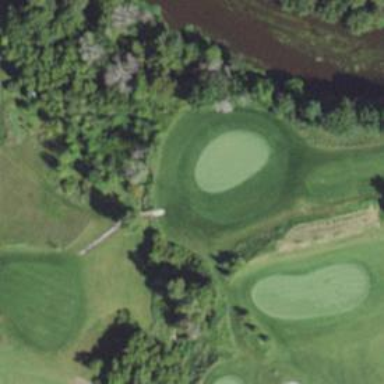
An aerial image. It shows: Path for both roads and golfers.